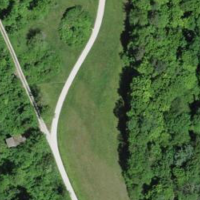
EUNIS habitat code: 45
Species observed at this site:
Juglans regia
Cornus sanguinea
Polyommatus icarus
Primula veris
Euphorbia cyparissias
Melittis melissophyllum